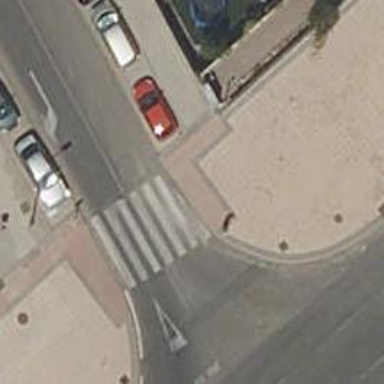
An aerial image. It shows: Uncontrolled crossing on the road.